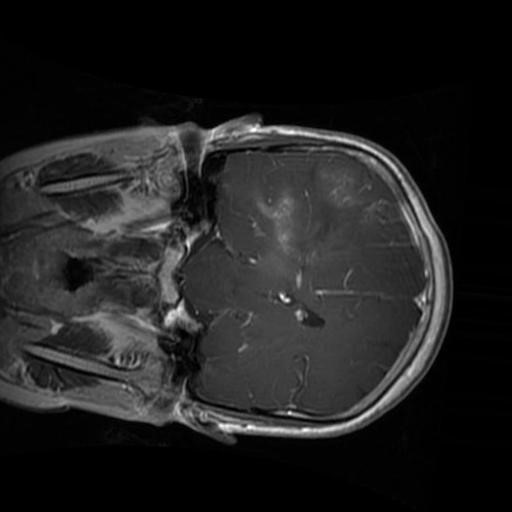
Label: brain_glioma